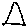
Label: triangle